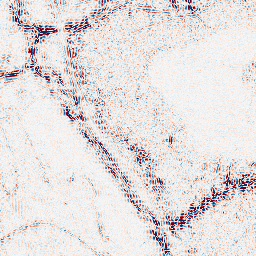
Category: wavelet
Decomposition family: wavelet_dwt
Decomposition parameters: wavelet: db8
level: 2
Upsampling method: bicubic_16x
Upsampling parameters: scale: 16
Upsampling scale: 16